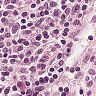
Metastatic tissue present: no